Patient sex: M
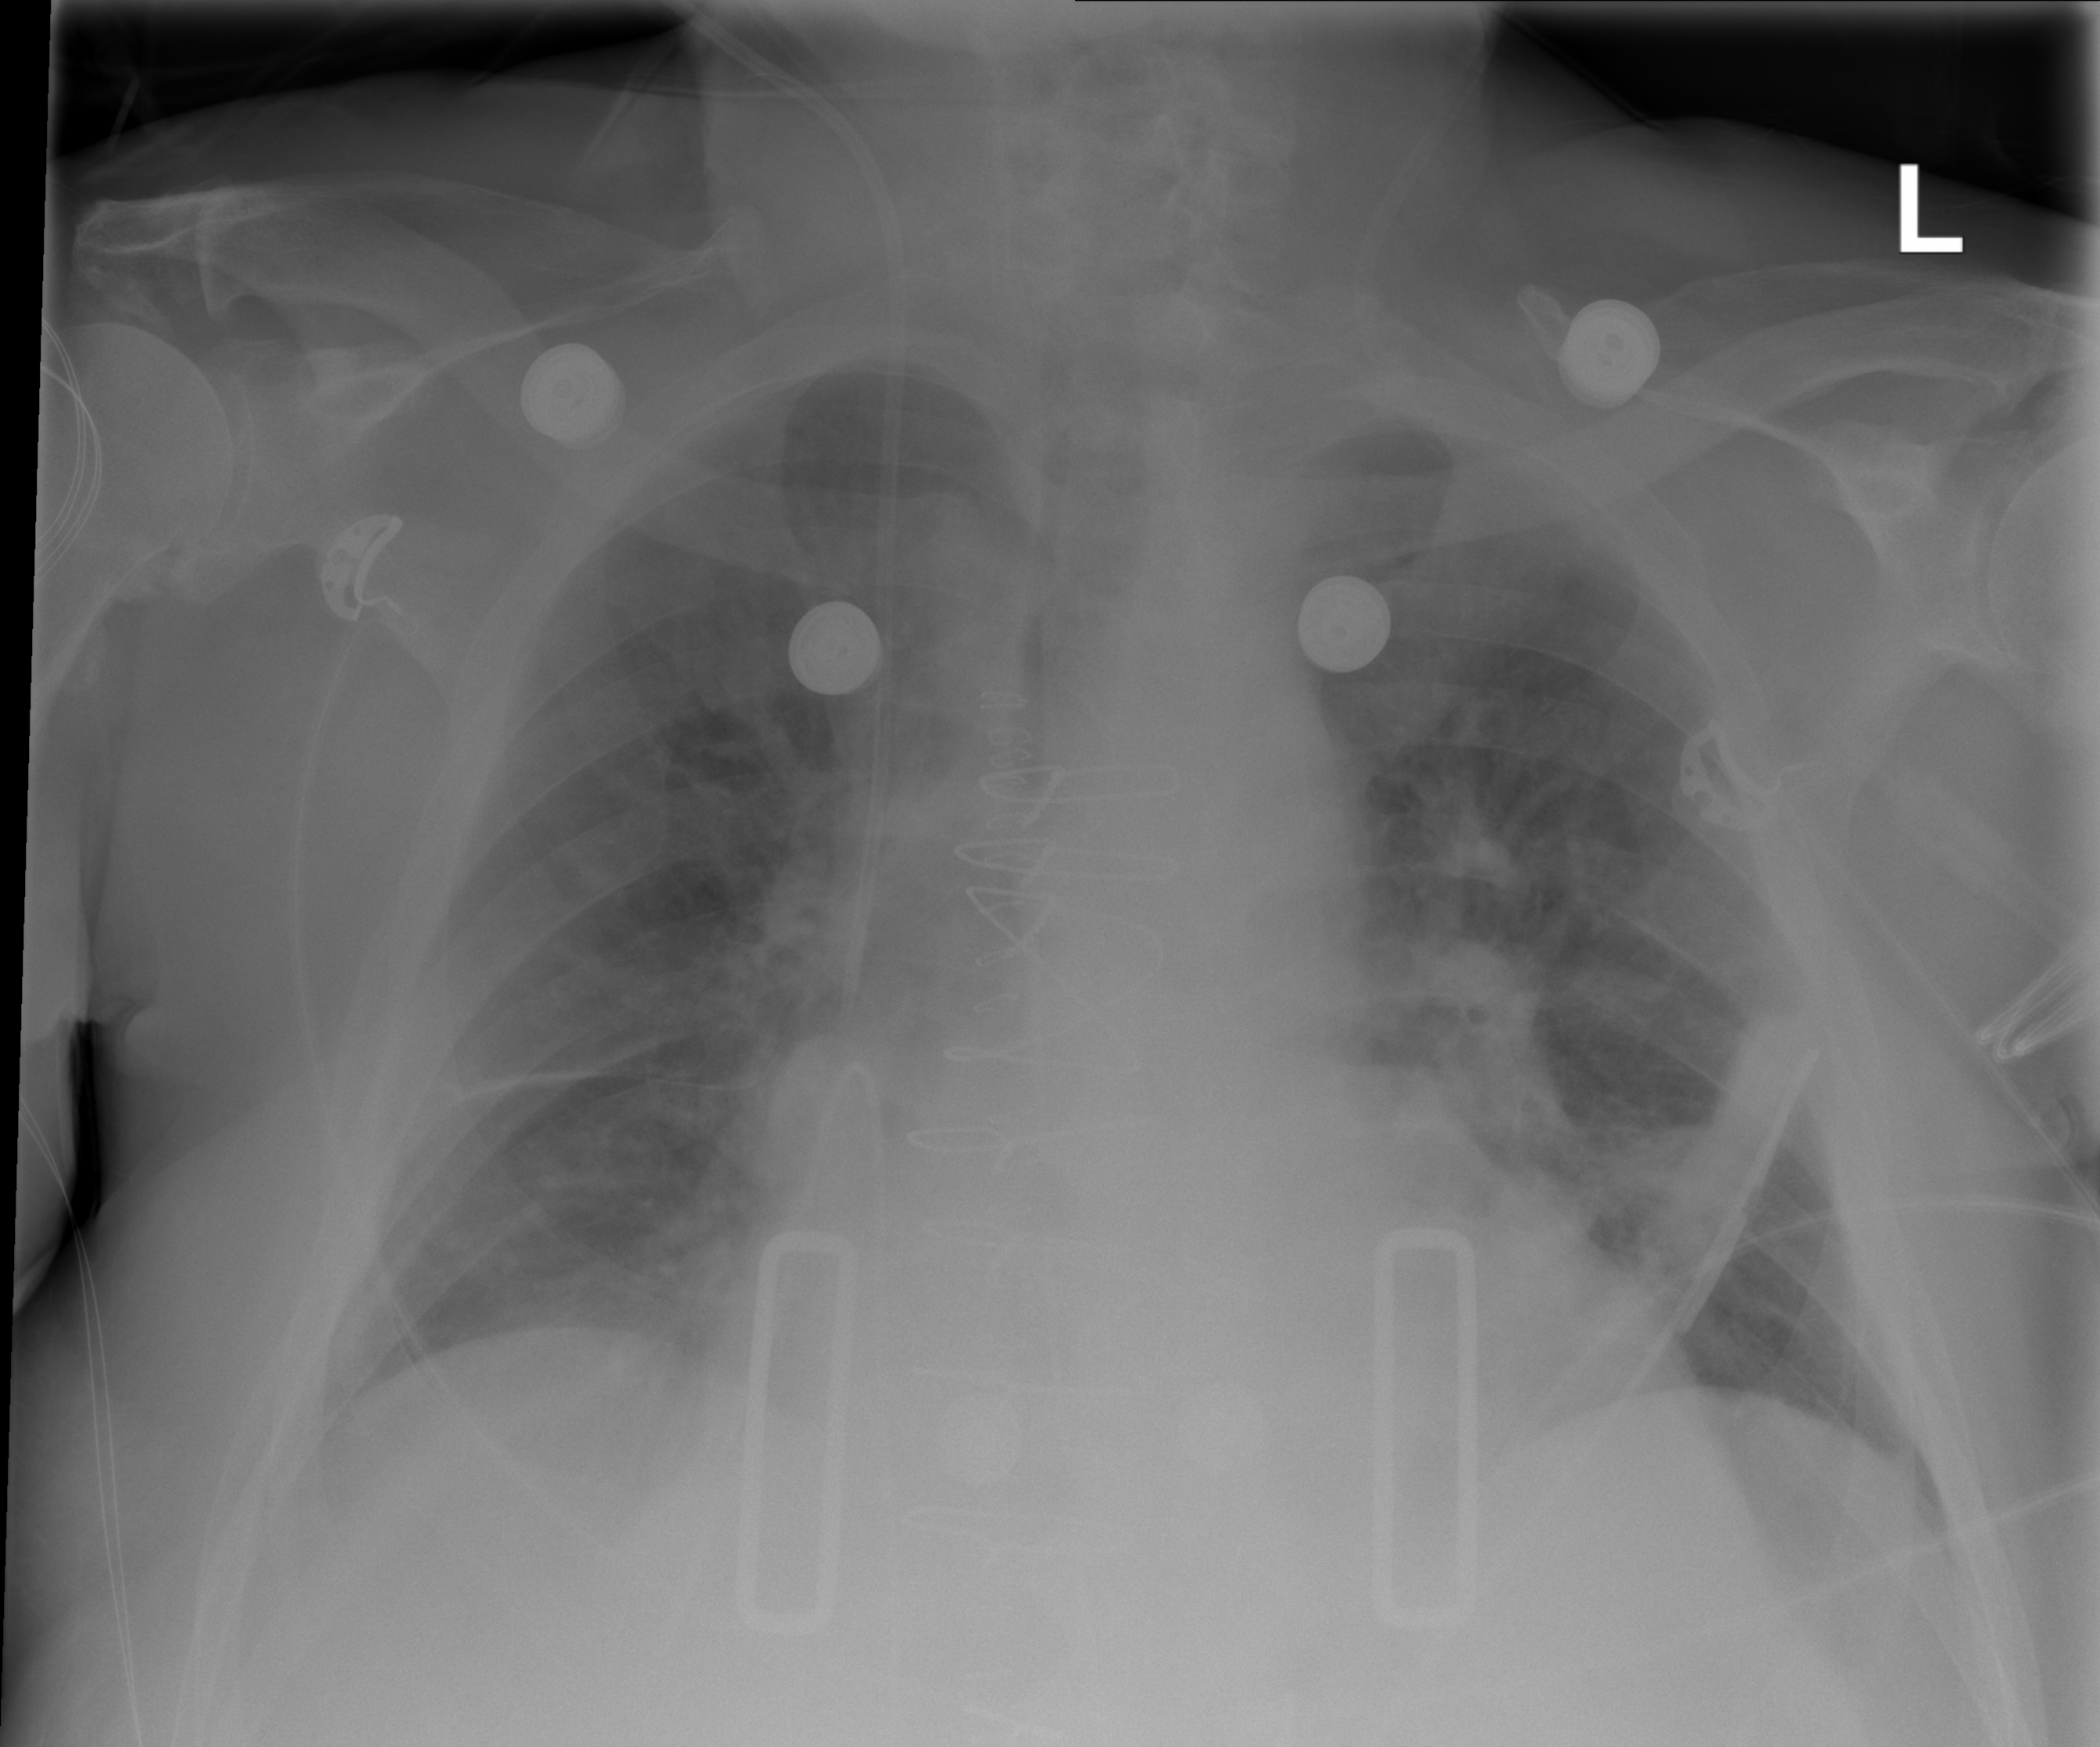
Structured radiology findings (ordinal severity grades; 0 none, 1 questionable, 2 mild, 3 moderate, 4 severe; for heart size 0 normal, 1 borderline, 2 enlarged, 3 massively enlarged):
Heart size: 2
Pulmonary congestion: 0
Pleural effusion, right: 0
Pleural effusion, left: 0
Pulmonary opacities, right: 0
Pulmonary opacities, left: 0
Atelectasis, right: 2
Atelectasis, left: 2